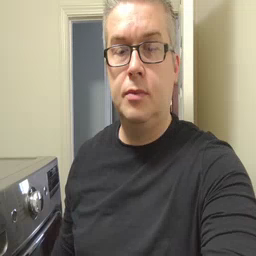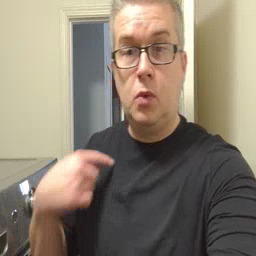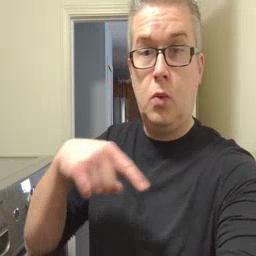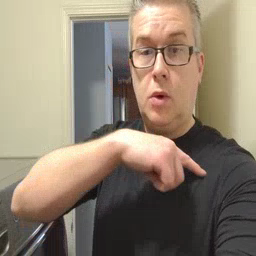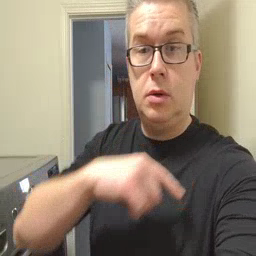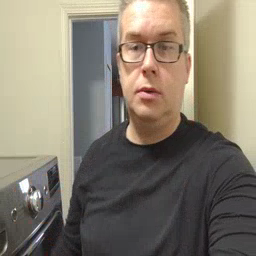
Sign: weus